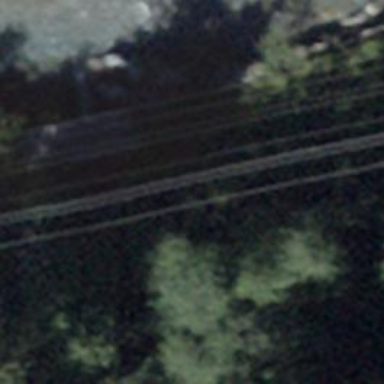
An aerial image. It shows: Track road with grade1 bridge.